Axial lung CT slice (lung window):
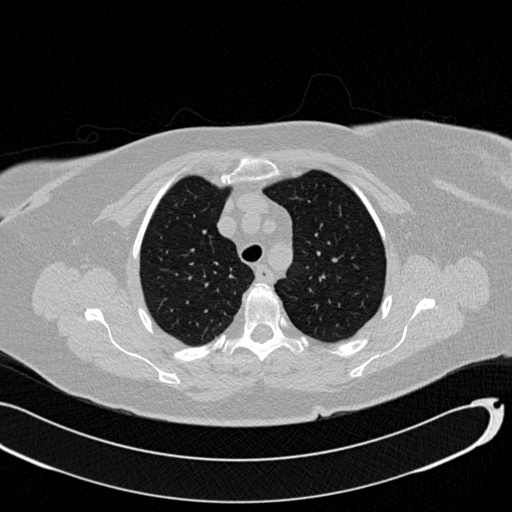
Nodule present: no